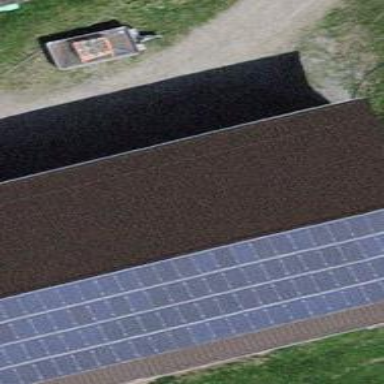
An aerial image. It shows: Solar power generator using photovoltaic method with solar photovoltaic panel types.